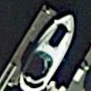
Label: Civil_yacht